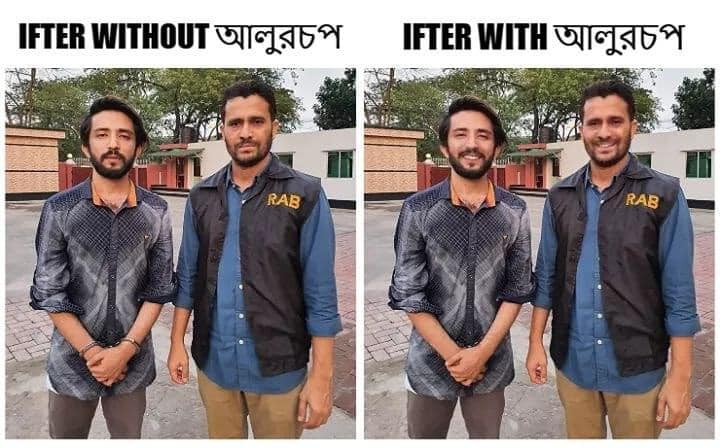
Caption: IFTER WITHOUT আলুরচপ     IFTER WITH আলুরচপ
Label: non-hate